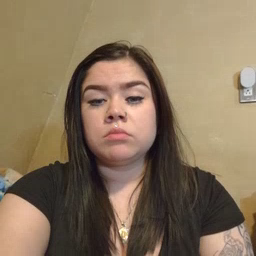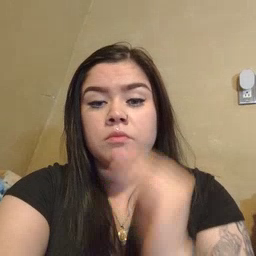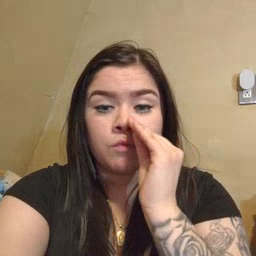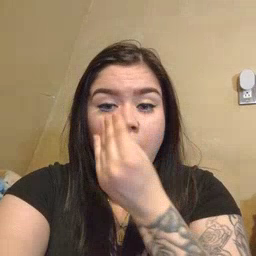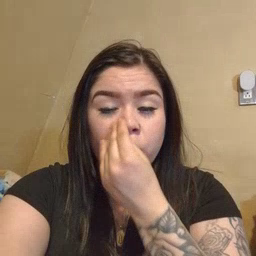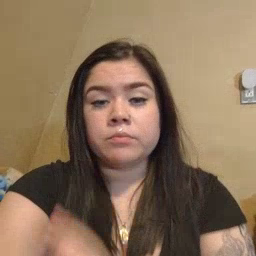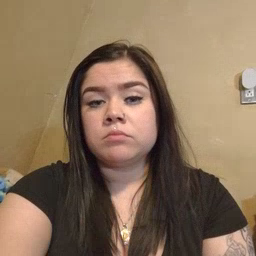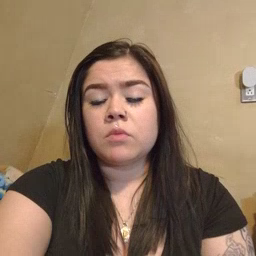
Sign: flower